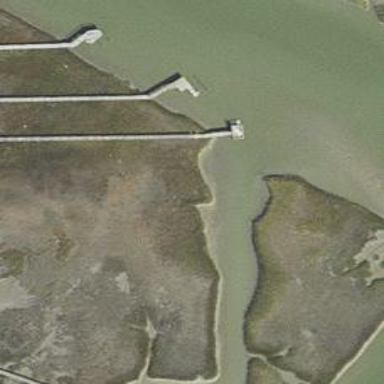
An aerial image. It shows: Man-made pier.